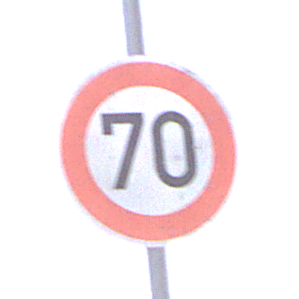
Verkehrszeichen: Geschwindigkeit70
Umgebung: Outdoor, Beach
Tageszeit: SunriseSunset
Wetter: Overcast
Licht: Natural
Jahreszeit: NotSpecified
Kontrast: LowContrast